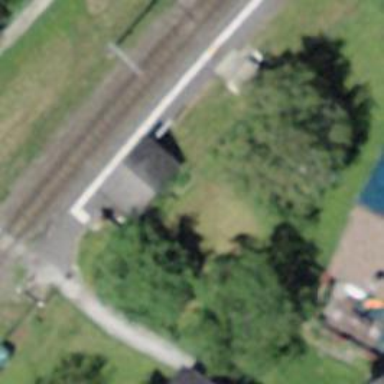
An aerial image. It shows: Railway halt station for public transport.